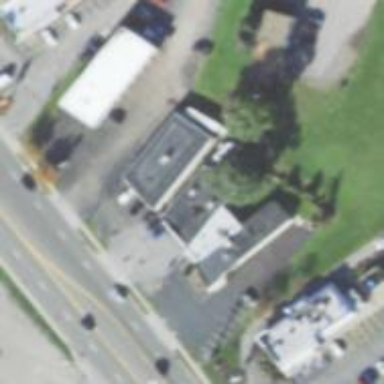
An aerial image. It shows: Convenience shop.